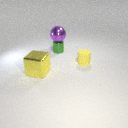
small green metal cylinder behind large yellow metal cube